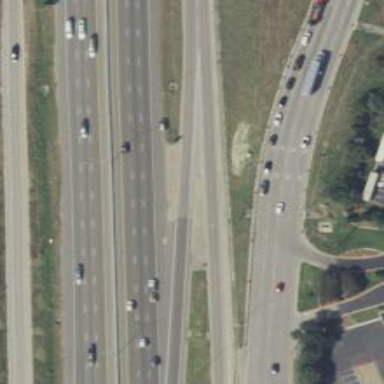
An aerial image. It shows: Secondary road with asphalt surface and frontage road.